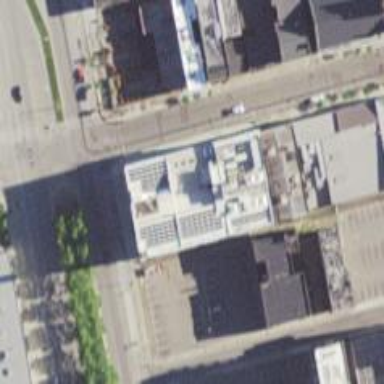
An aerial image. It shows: Alley classified as service road.